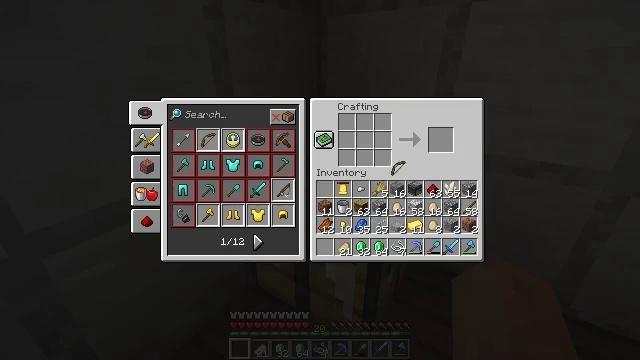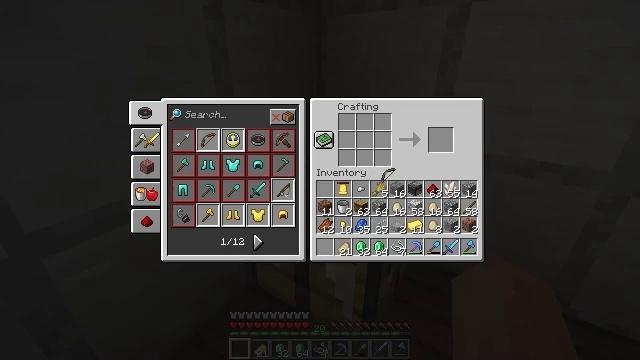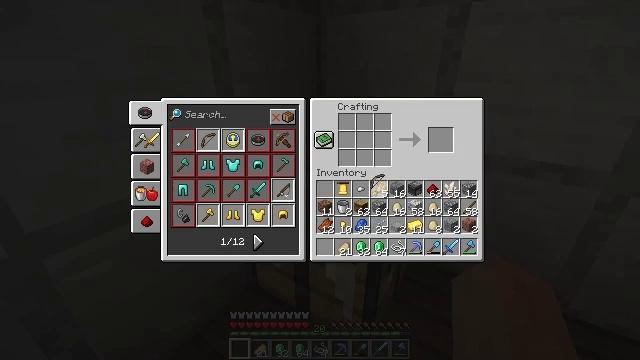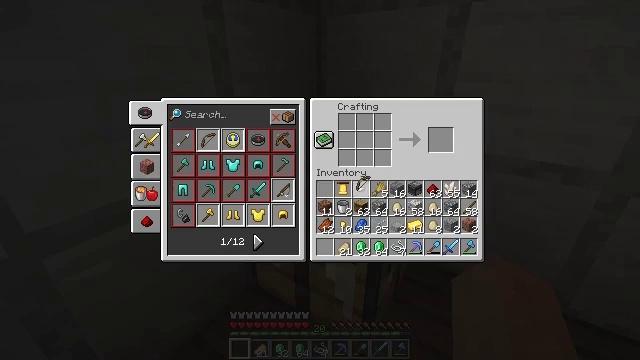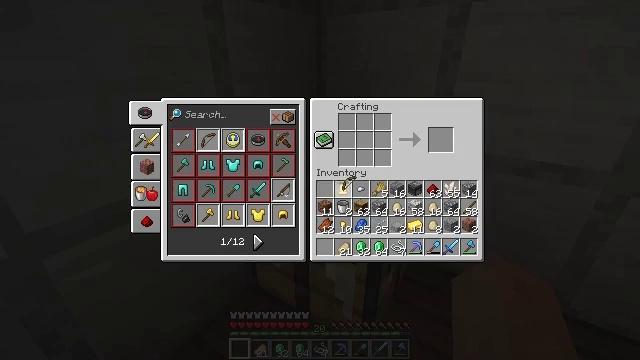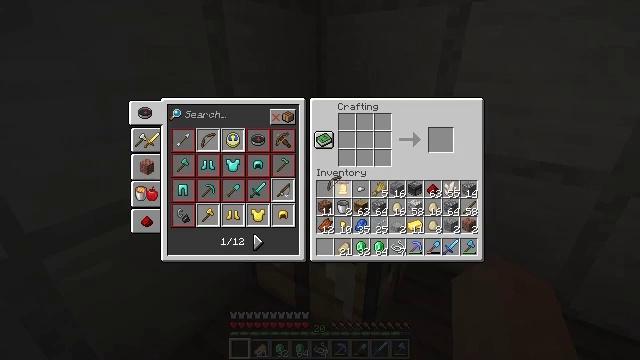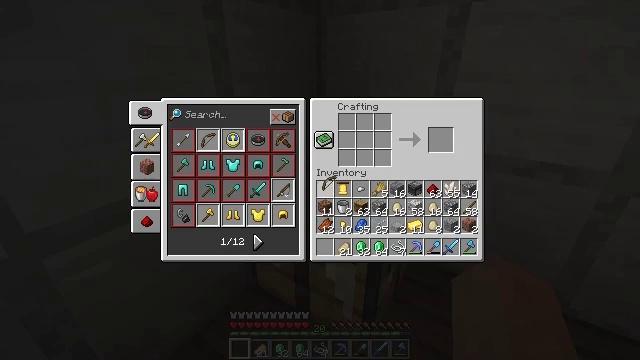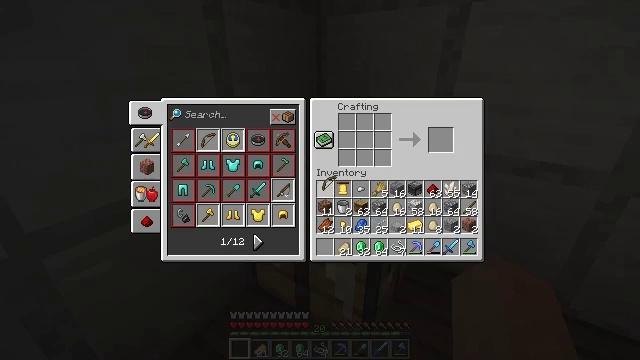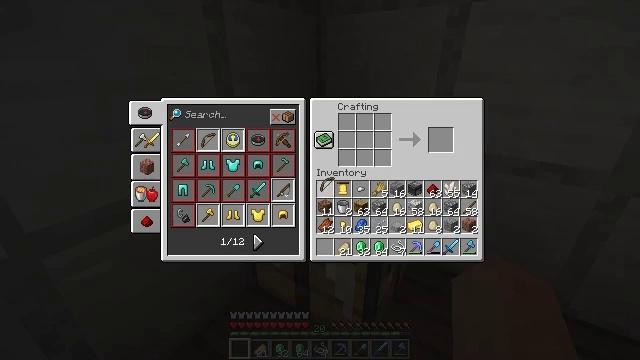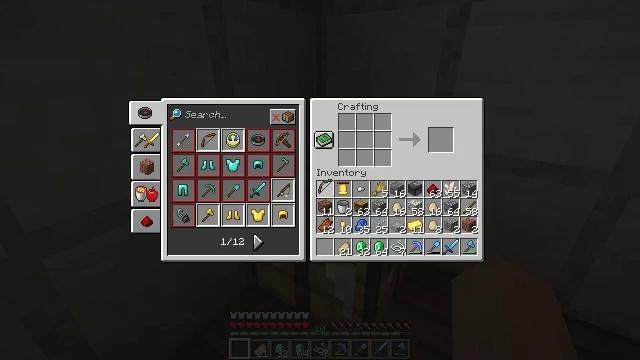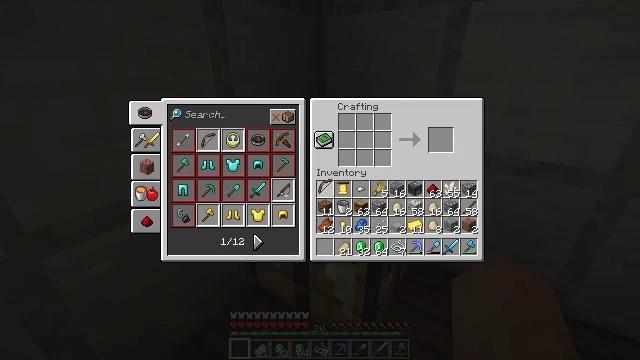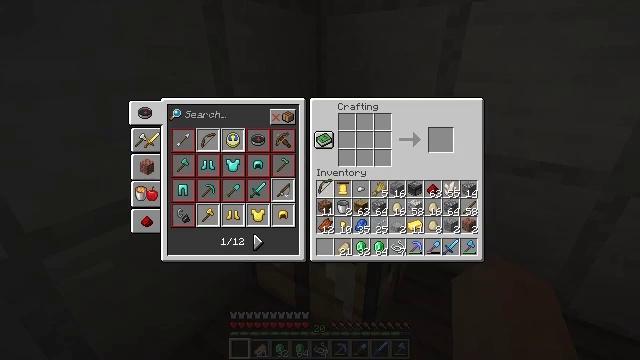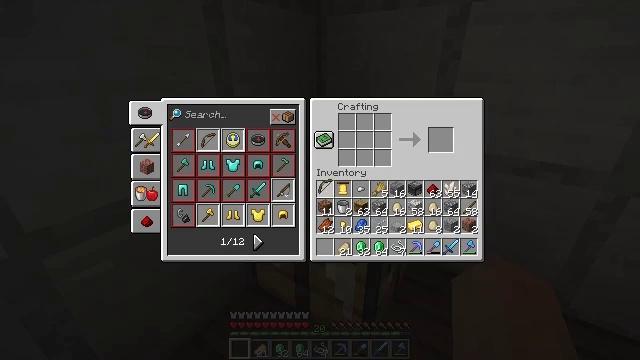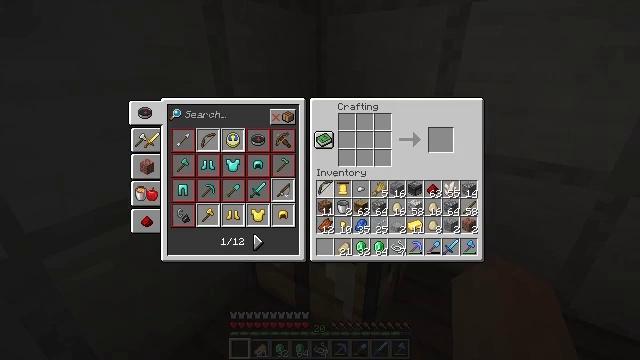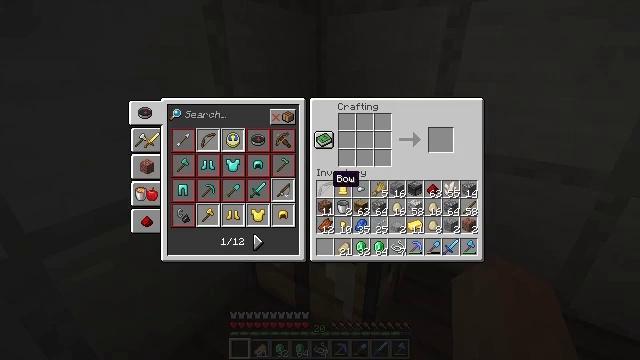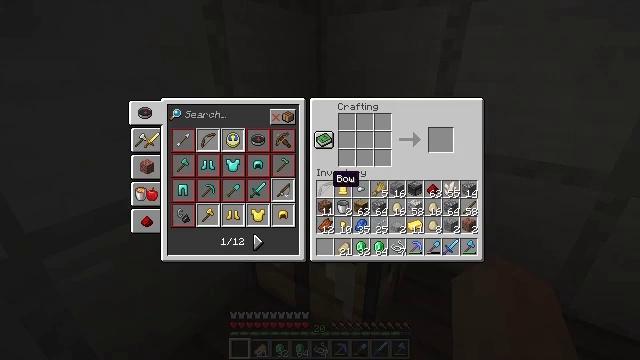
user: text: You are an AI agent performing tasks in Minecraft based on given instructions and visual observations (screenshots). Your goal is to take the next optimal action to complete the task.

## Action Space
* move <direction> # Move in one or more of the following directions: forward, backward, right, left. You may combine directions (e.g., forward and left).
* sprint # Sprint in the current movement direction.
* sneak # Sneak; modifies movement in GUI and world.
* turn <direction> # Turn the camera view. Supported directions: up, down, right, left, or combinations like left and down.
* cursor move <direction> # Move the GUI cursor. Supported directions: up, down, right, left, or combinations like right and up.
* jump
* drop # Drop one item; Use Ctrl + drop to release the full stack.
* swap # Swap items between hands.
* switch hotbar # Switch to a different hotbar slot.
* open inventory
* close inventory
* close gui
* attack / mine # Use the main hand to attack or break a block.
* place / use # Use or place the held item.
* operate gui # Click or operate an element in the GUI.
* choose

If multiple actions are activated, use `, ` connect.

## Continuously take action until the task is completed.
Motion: motion action
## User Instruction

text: Open a crafting table and craft a dispenser.
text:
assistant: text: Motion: cursor move left and down, open gui
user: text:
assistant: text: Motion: cursor move left
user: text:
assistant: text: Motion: cursor move left
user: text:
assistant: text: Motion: cursor move left
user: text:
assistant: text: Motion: cursor move left
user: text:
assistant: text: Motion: no_op
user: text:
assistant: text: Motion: no_op
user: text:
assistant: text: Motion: no_op
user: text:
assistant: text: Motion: no_op
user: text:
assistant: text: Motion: no_op
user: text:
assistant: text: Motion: operate gui
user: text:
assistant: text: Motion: operate gui
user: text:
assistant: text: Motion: operate gui
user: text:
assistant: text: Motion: no_op
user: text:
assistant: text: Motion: no_op
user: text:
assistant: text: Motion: no_op
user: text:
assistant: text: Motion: no_op
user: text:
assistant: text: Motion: no_op
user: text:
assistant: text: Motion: no_op
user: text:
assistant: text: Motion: no_op
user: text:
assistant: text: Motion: cursor move left and down
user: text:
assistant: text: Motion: cursor move left and down
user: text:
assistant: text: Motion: cursor move left and down
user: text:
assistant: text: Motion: no_op
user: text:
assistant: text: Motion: no_op
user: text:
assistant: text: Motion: no_op
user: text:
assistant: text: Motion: no_op
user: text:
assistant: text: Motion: cursor move left
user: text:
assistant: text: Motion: cursor move left and up
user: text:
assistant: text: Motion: cursor move left